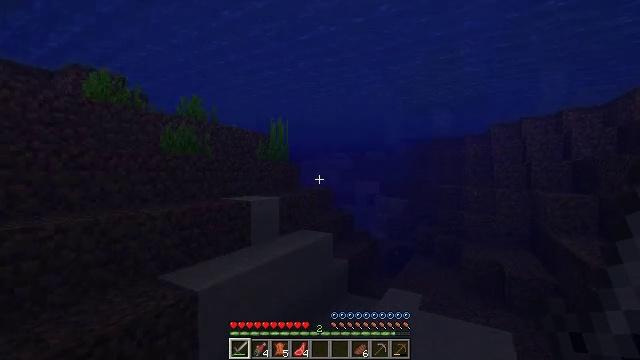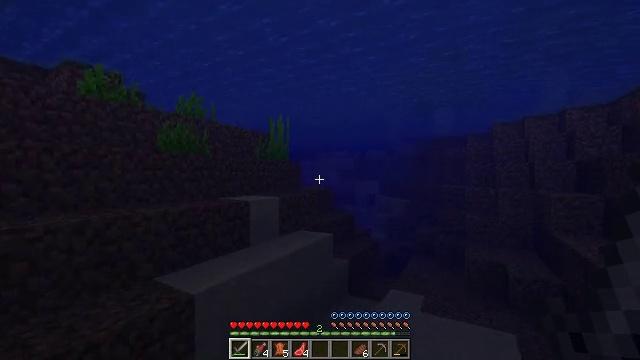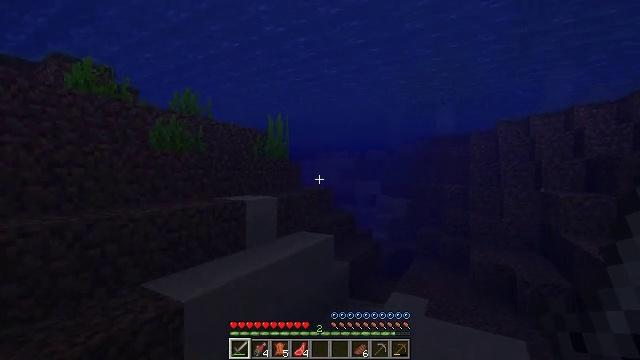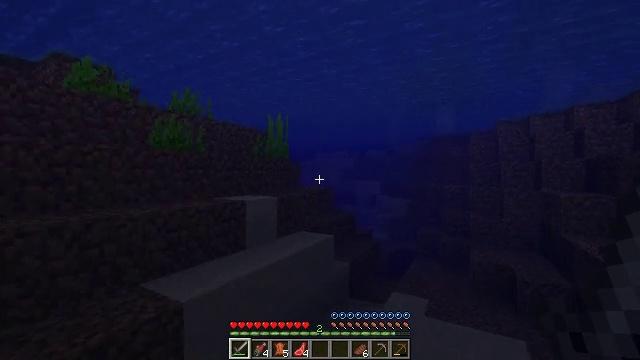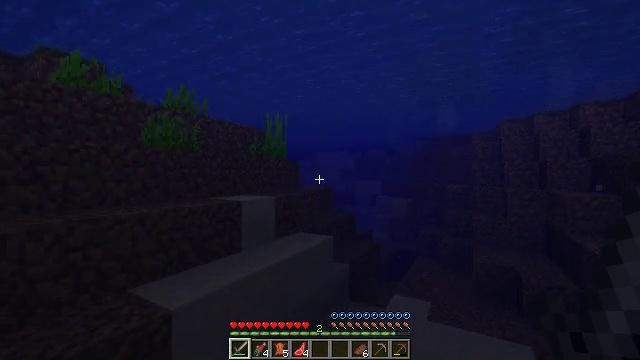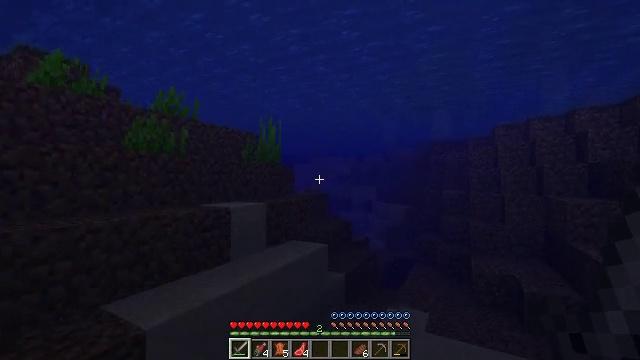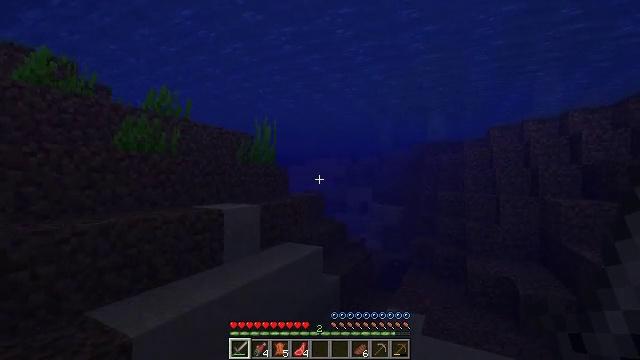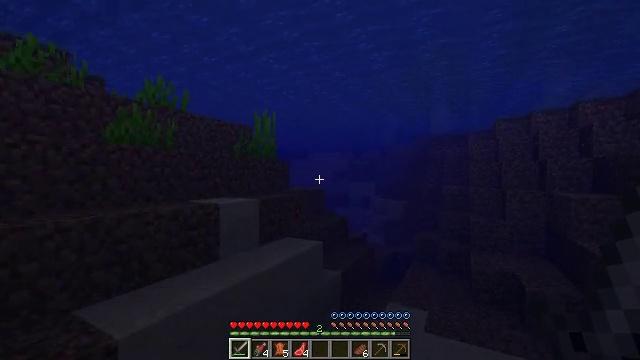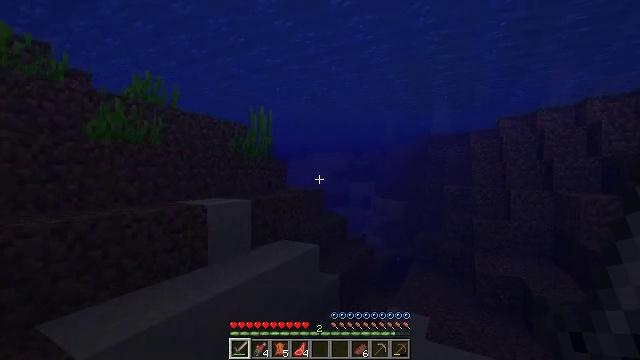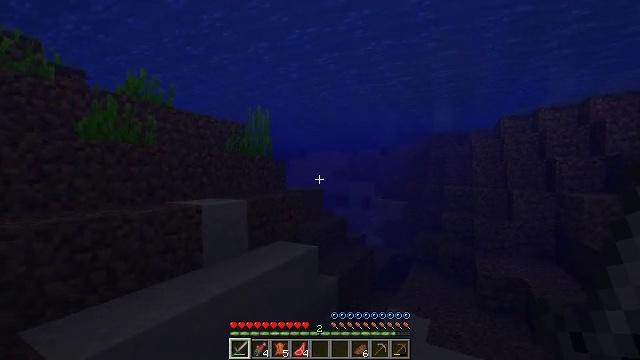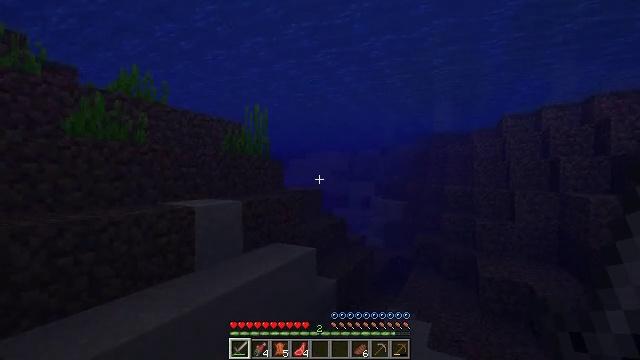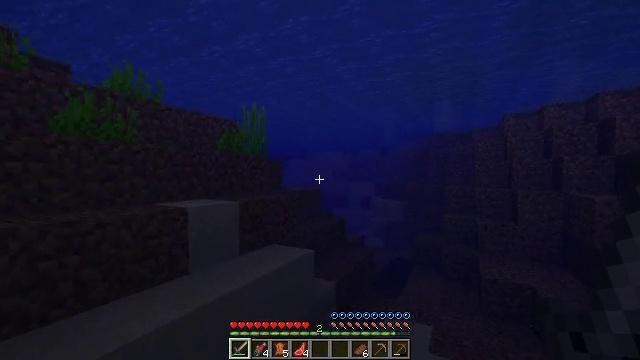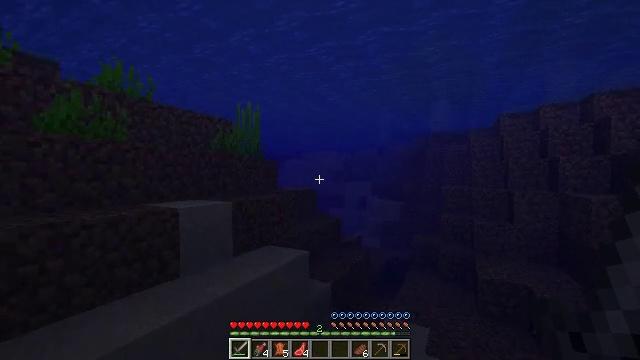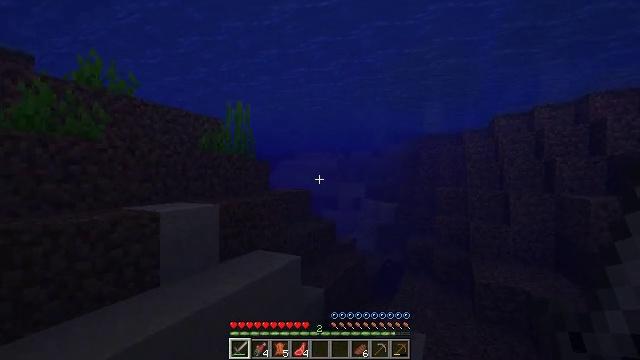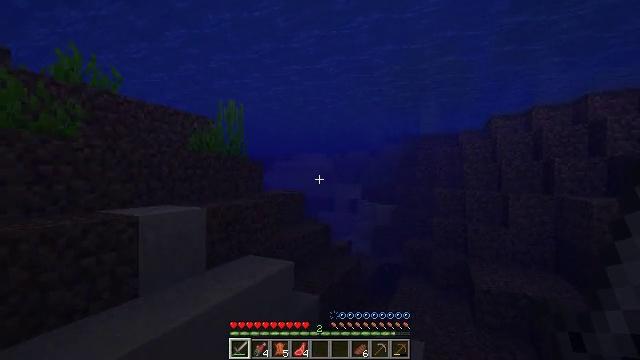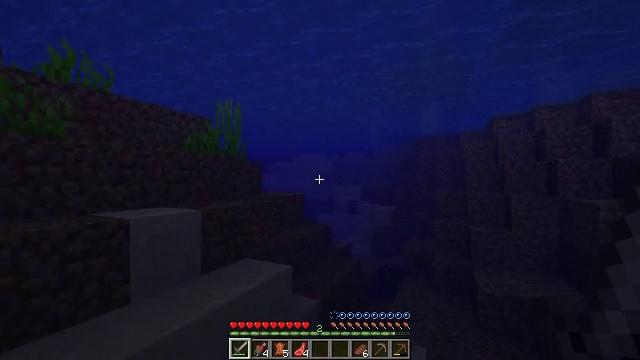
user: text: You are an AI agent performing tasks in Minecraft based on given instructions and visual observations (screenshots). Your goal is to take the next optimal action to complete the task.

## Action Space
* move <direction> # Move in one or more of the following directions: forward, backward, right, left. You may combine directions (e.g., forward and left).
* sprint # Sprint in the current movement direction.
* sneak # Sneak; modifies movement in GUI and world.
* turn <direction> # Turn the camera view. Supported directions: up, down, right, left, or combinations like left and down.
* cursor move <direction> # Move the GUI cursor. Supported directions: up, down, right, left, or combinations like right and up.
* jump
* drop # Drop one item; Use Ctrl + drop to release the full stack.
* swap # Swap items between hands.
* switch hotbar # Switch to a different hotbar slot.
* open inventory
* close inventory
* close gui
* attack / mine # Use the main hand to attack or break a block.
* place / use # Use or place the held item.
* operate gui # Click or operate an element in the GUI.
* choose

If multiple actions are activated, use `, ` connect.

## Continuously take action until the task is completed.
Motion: motion action
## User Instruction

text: Kill the salmon.
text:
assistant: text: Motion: move forward
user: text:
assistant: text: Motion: move forward and move right
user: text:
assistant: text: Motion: move forward and move right
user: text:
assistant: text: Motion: move forward and move right
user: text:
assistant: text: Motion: move forward and move right, turn up
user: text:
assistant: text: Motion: move forward and move right
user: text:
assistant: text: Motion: move forward and move right, turn down
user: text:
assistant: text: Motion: move forward
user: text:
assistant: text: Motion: move forward
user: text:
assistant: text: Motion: move forward
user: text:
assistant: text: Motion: move forward
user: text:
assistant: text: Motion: move forward
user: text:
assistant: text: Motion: move forward, turn right
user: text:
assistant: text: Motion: move forward
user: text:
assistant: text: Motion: move forward
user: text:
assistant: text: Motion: move forward and move right
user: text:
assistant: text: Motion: move forward and move right
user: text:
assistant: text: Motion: move forward and move right
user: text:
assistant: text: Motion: move forward and move right
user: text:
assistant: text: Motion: move forward and move right, turn left
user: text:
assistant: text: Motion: move forward and move right, turn left
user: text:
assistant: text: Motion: move forward and move right
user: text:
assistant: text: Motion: move forward and move right
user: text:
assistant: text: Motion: move forward and move right
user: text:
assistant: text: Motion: move forward and move right
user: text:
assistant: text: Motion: move forward and move right
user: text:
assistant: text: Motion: move forward and move right
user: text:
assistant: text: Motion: move forward and move right
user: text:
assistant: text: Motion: move forward and move right
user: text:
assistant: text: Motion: move forward and move right